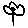
Label: flower